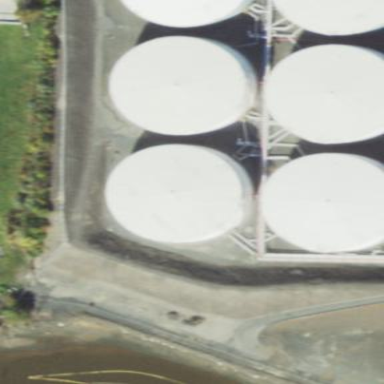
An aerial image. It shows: Building with storage tank.